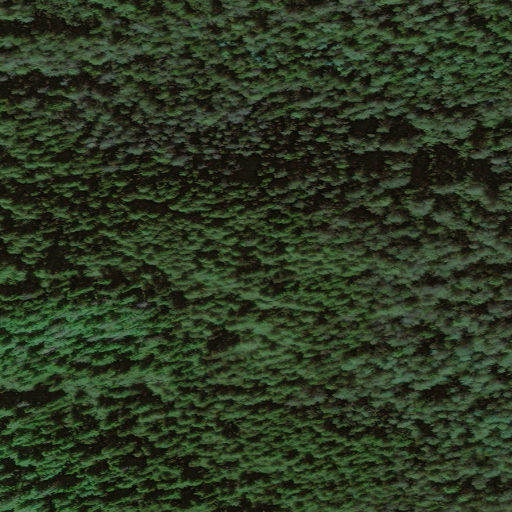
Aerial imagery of island in Alaska named Cenotaph Island containing only unknown